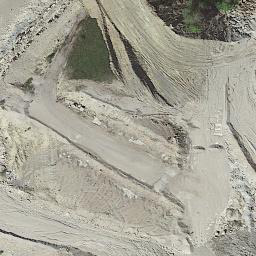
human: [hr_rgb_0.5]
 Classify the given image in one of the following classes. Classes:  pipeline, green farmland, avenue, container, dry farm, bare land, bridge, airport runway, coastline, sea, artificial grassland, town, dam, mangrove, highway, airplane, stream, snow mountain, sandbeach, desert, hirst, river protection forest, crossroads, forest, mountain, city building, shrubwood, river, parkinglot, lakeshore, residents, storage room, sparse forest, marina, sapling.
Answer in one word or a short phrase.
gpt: bare land